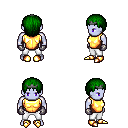
a pixel art fantasy rpg character, male body template, dark elf, purple skin, gold chest armor, white pants, green plain hairstyle, iron tiara, metal gloves, gold boots, four views (front, back, left, right), 2x2 character sprite sheet, small pixel art, hard edges, no anti-aliasing